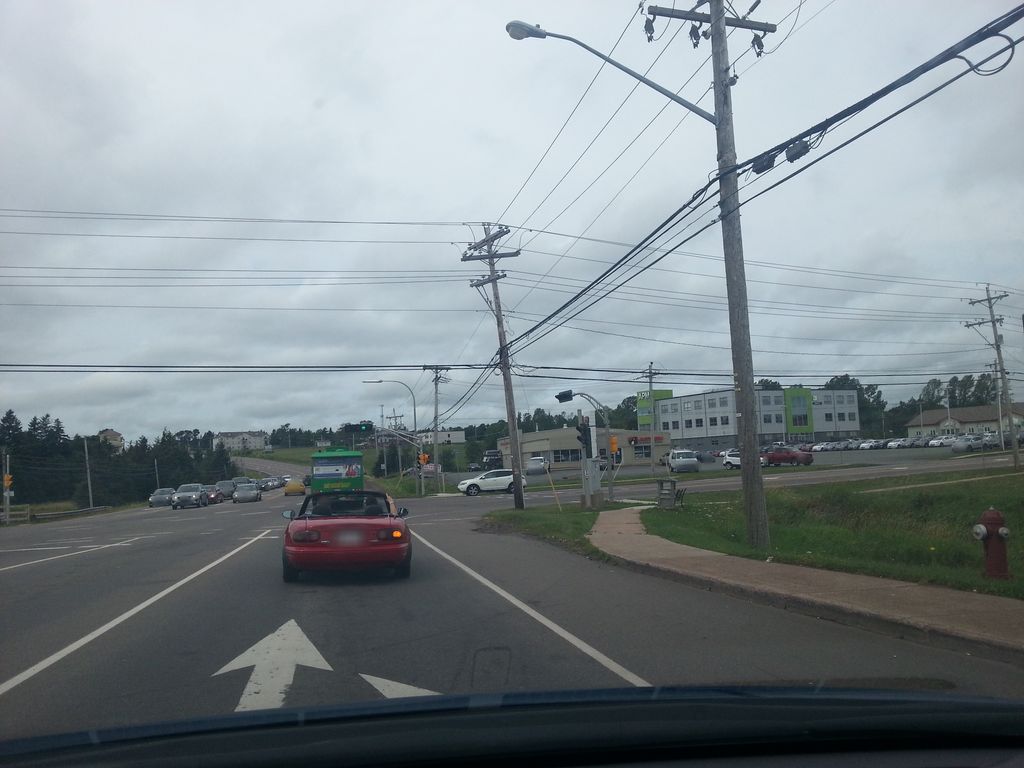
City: charlottetown